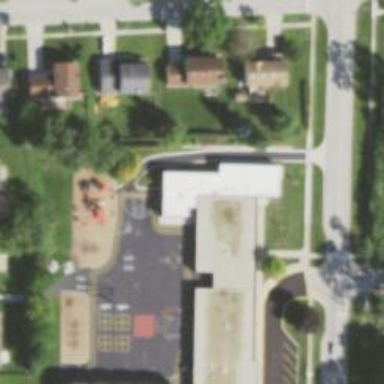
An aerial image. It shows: Asphalt playground area.